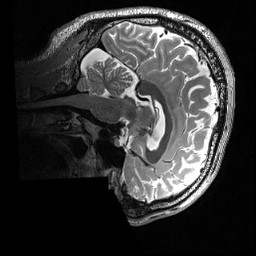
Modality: T2w
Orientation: sagittal
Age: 20
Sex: male
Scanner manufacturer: siemens
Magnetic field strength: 3 T
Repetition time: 3.2 s
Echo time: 0.56 s